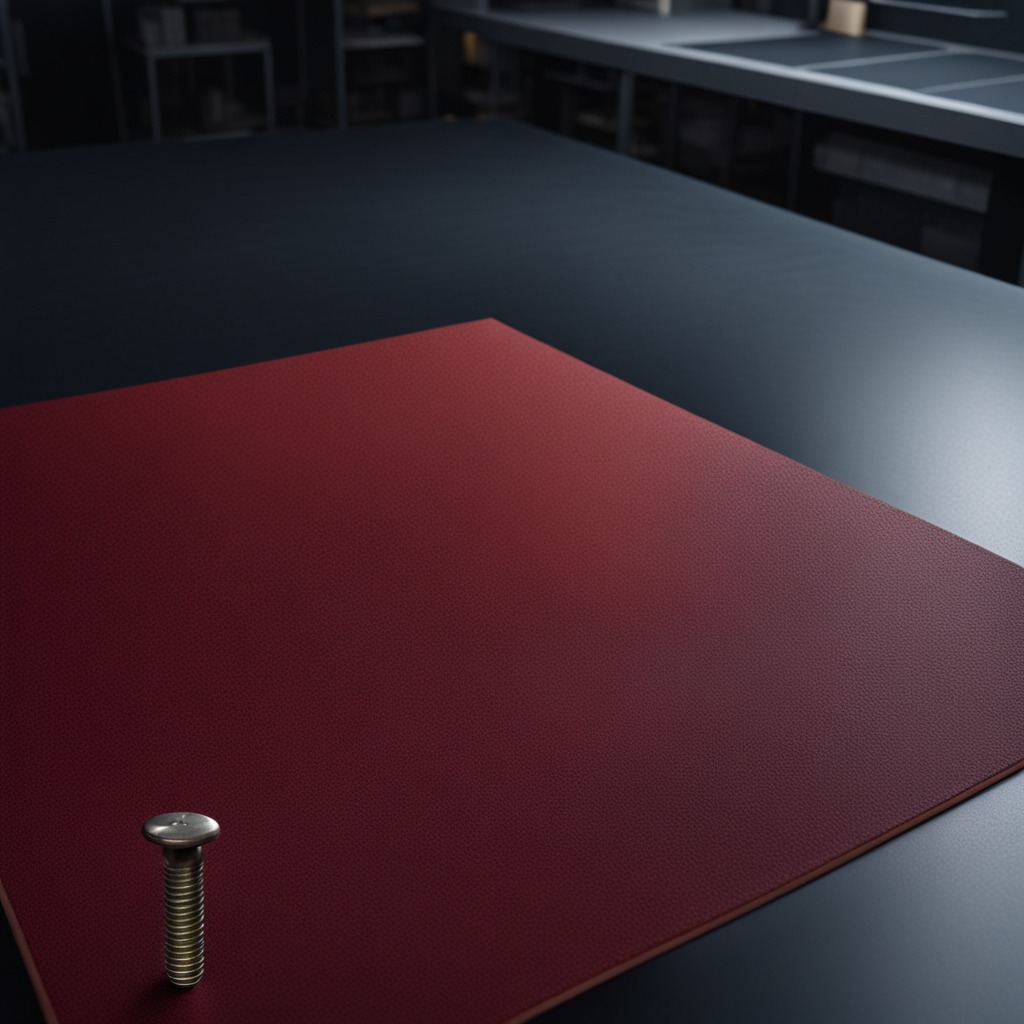
A metal screw lying on the clean granite tabletop inside a workshop at night dim ambient light soft shadows worn but beneath the mat